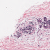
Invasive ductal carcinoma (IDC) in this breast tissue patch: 0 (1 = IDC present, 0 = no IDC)